Field crop: maize
Growth stage: 2
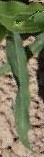
Species: maize